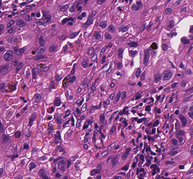
Tumor epithelial tissue: yes
Tumor-associated stroma tissue: no
Normal tissue: no